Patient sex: F
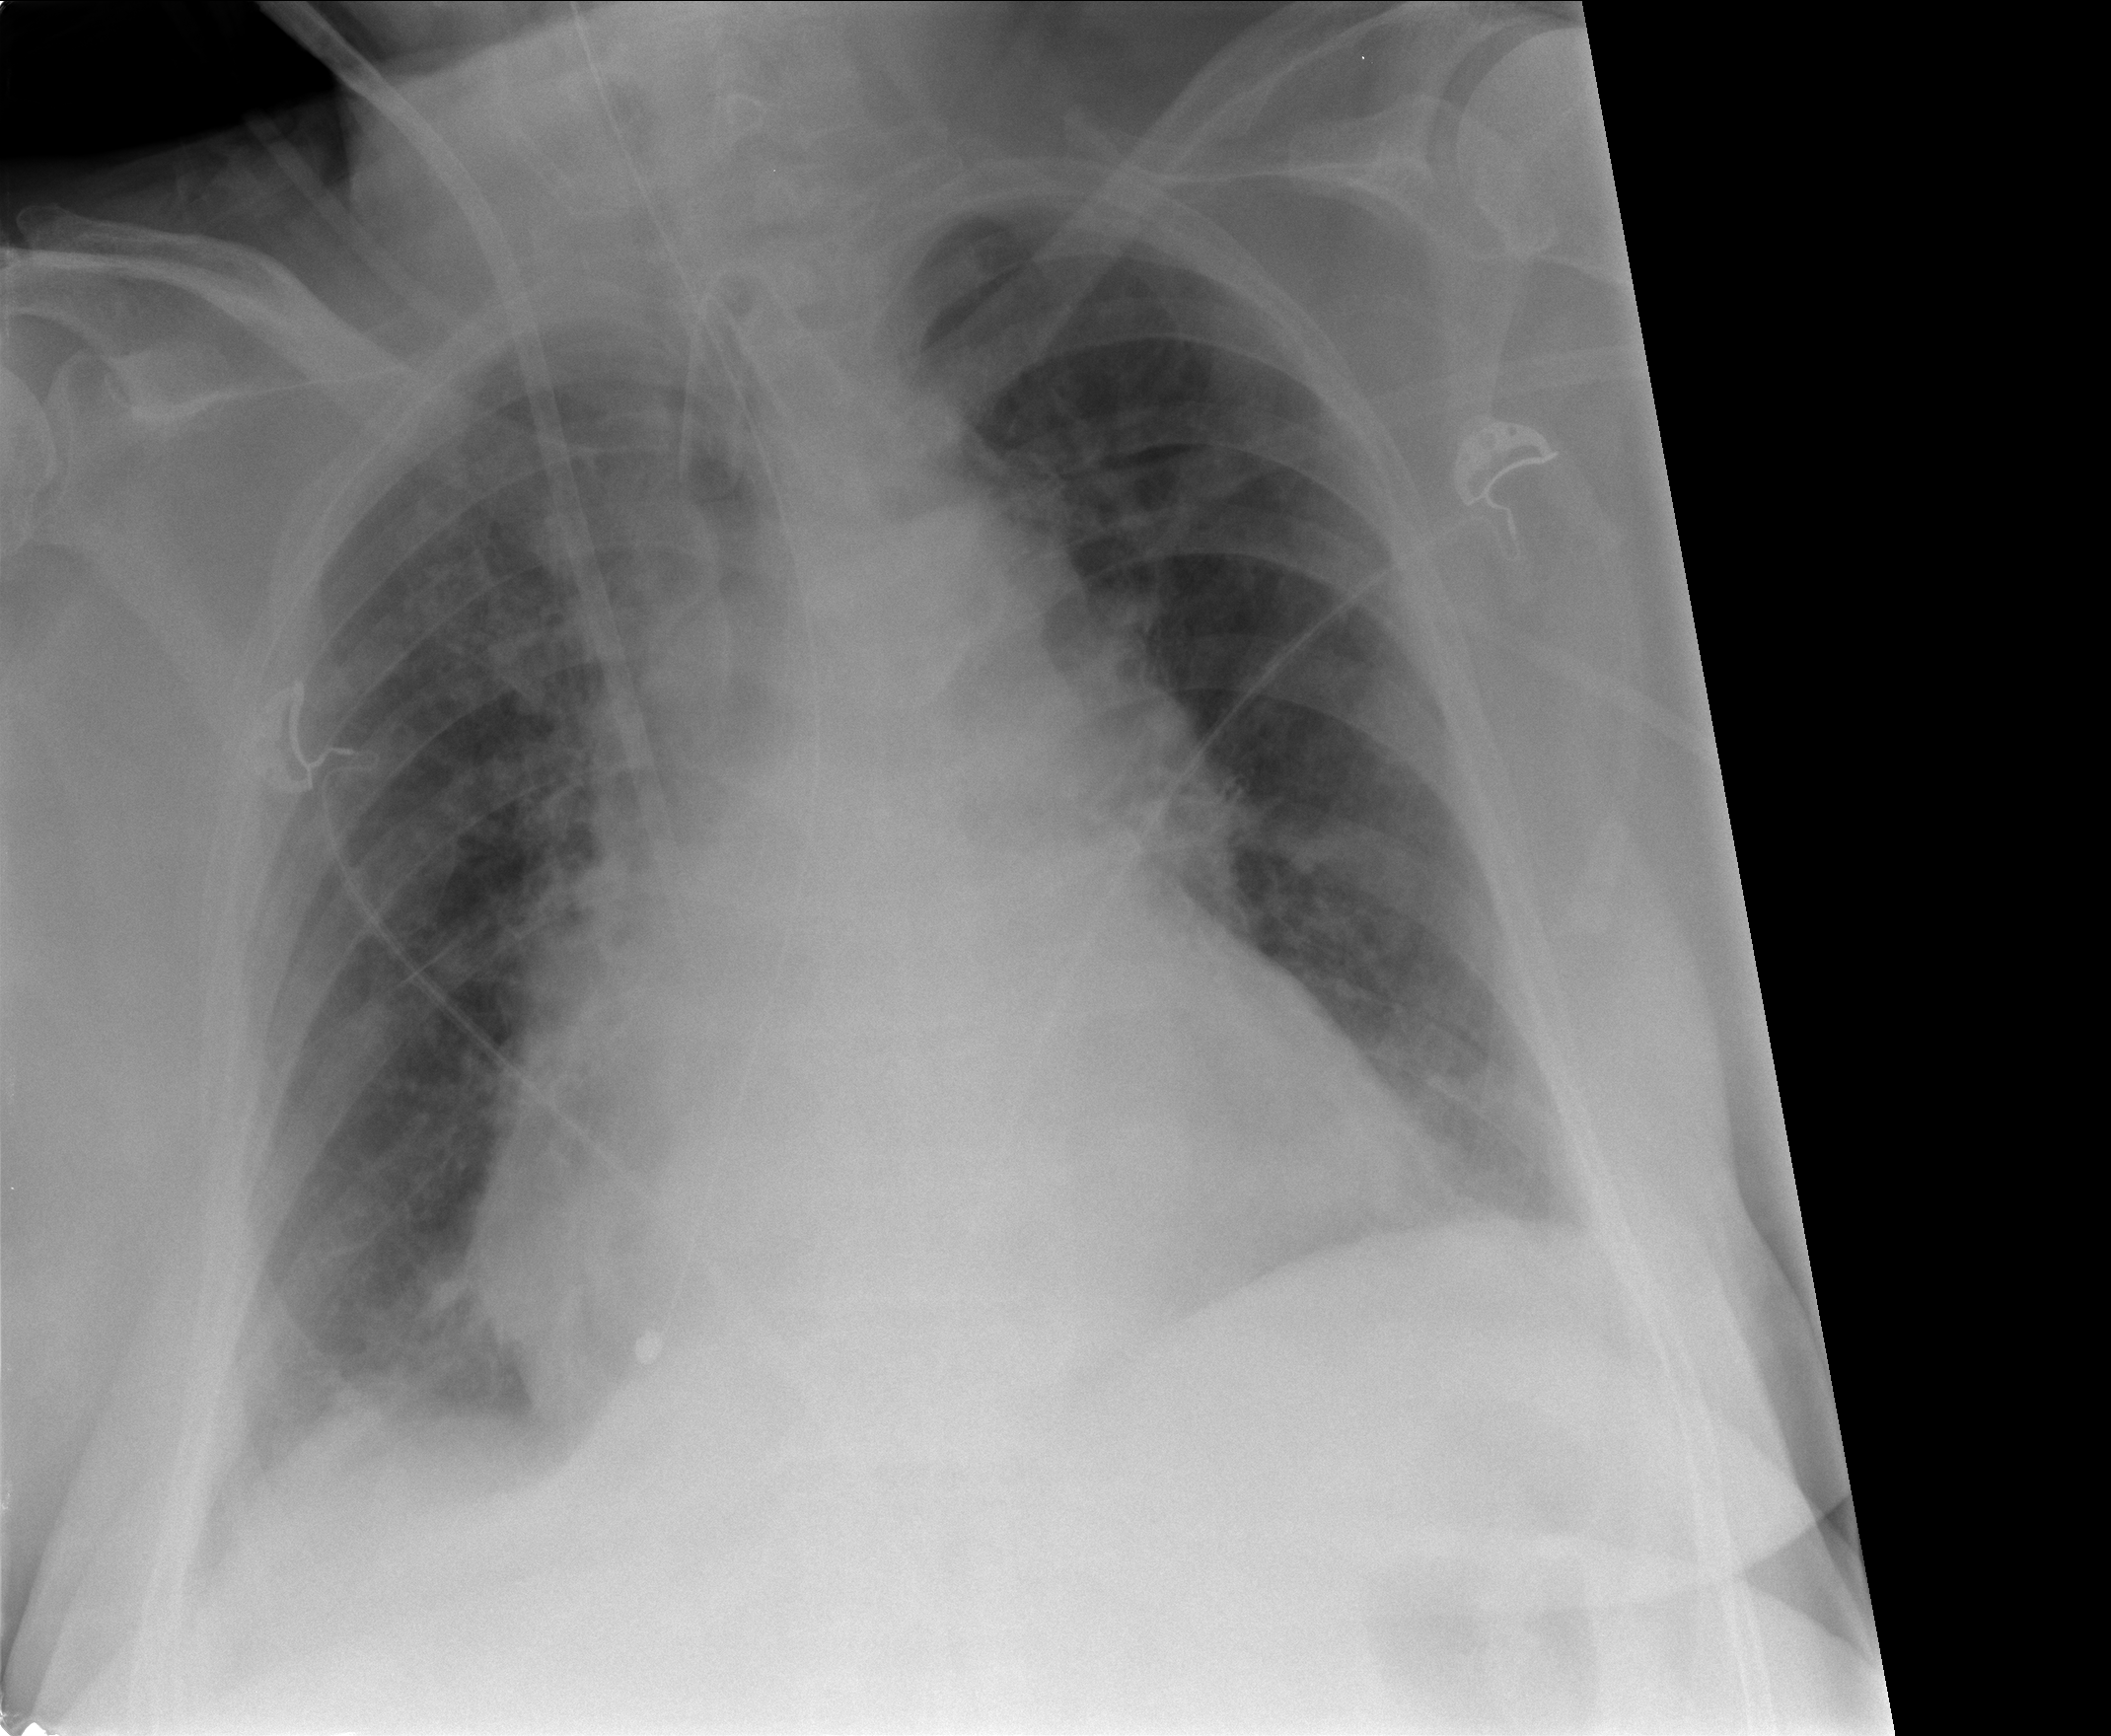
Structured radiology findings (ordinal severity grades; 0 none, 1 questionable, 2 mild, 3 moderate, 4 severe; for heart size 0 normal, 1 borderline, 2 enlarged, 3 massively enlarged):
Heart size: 1
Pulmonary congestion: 2
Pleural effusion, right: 2
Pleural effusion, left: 2
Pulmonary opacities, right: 2
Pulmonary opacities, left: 2
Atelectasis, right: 2
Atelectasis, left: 2